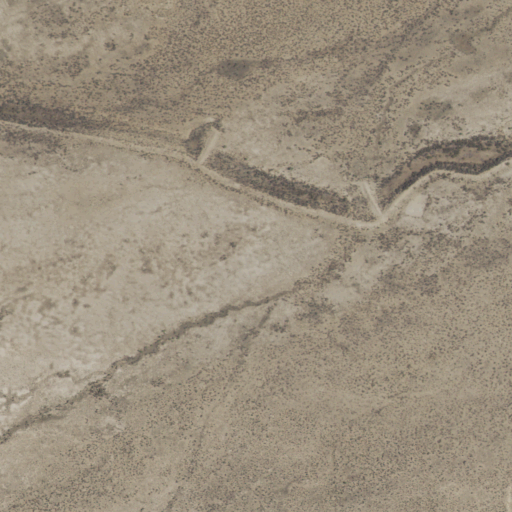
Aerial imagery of plain(s) in New Mexico named Cottonwood Flats containing only shrub